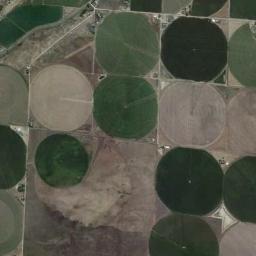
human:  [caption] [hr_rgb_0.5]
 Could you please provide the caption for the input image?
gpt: Dozens of neatly arranged green and tan mixed circular farmland .

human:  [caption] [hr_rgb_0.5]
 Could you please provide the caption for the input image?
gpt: Most round fields are not entirely green .

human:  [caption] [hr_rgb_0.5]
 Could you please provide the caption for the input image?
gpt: Several circular farmlands with different colors are neatly arranged on the ground and some other shapes of farmlands beside .

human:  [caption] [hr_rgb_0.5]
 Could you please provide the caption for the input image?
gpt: There are some bare circle farmland and green circle farmland .

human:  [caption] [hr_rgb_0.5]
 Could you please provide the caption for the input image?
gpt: There are many circular farmlands of different colors arranged neatly .